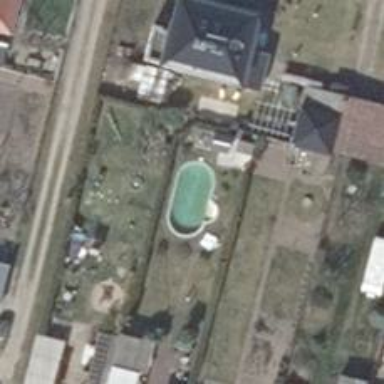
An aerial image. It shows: Swimming pool located in leisure land.